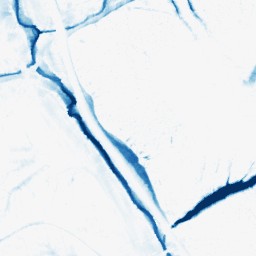
Category: morphological
Decomposition family: morphological_ellipse
Decomposition parameters: operation: closing
width: 20
height: 20
Upsampling method: bspline
Upsampling parameters: scale: 8
Upsampling scale: 8